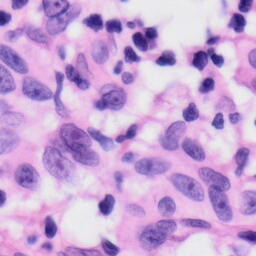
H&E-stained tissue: Skin